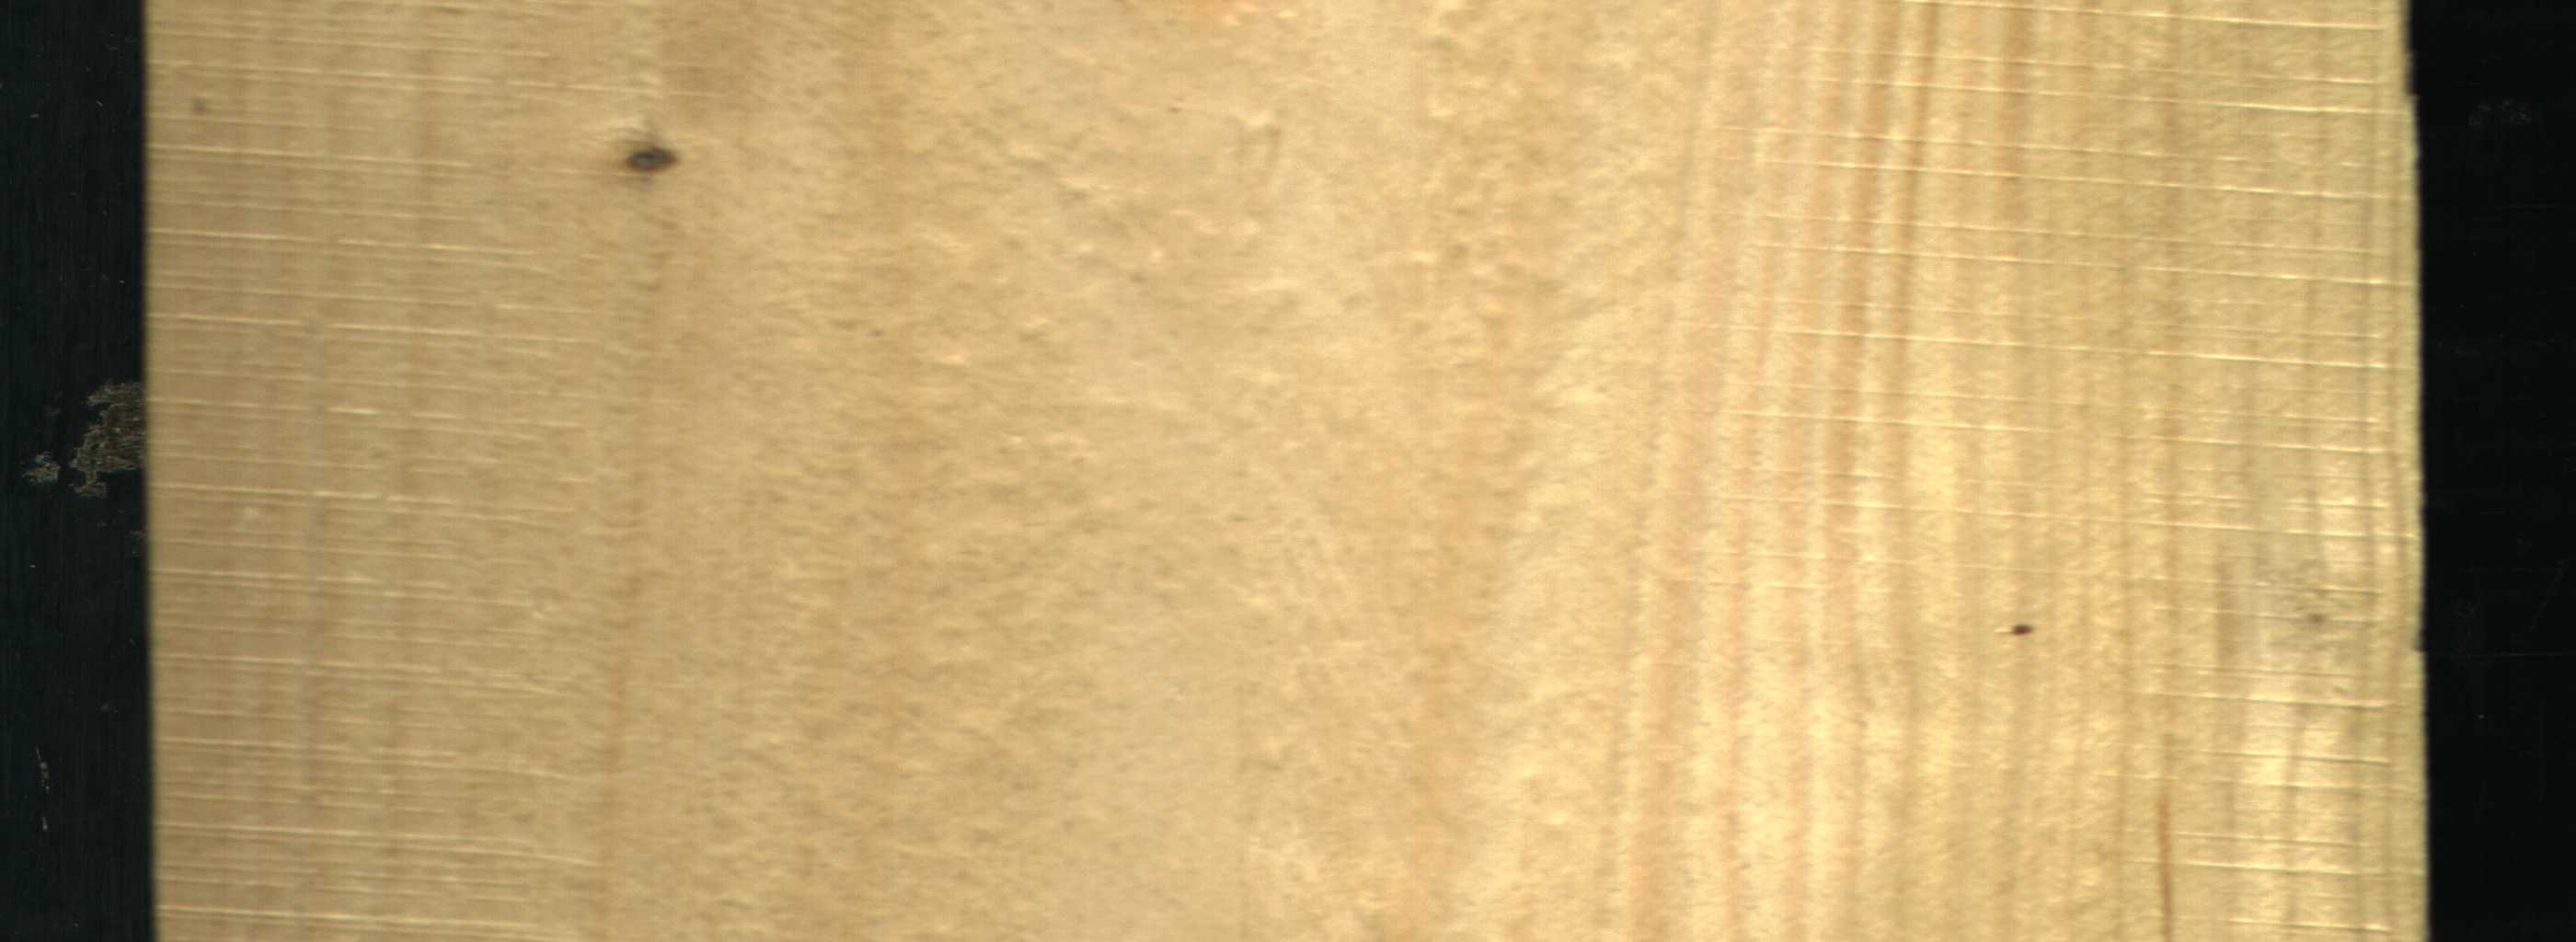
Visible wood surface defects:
Live_Knot